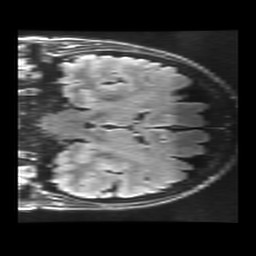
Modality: FLAIR
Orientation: coronal
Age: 73
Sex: female
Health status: healthy
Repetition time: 12 s
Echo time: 0.09782 s